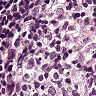
Metastatic tissue present: no